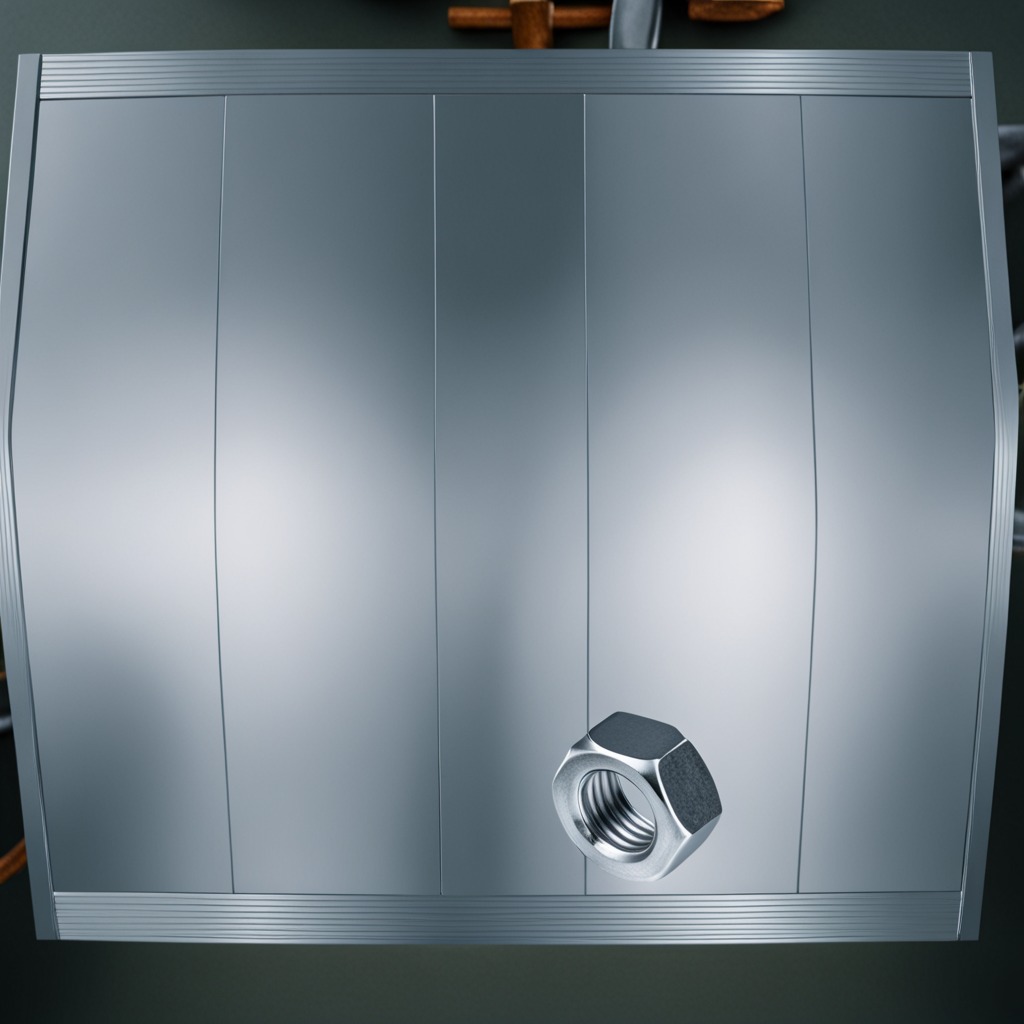
A metal nut lies on a toolbox surface in an airplane hangar workshop.